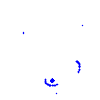
Particle: kaon